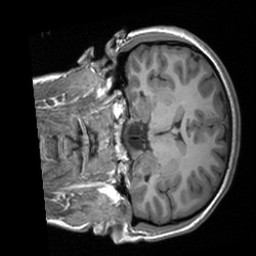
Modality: T1w
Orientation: coronal
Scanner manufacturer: siemens
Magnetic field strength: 3 T
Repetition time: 1.9 s
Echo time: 0.00226 s